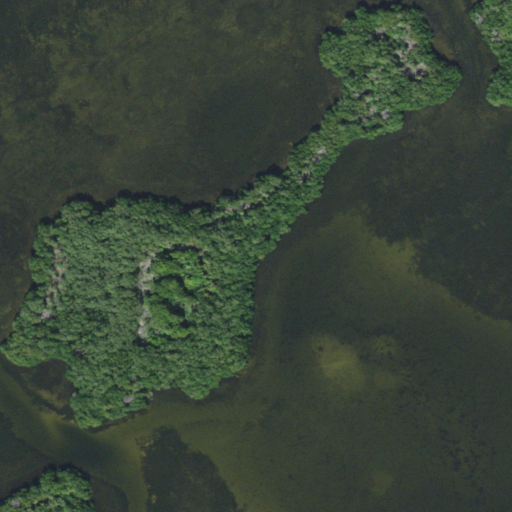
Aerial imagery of island in Florida named Little Cockroach Island containing open water, herbaceous wetlands, and woody wetlands